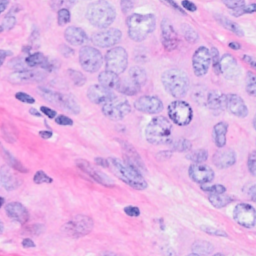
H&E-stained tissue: Breast